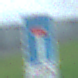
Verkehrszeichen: Sackgasse
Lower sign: HinweisGeaenderteVorfahrtVerkehrsfuehrungVerkehrsregelung3
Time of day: Midday
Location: Outdoor (Suburban)
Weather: Overcast
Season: NotSpecified
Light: Natural